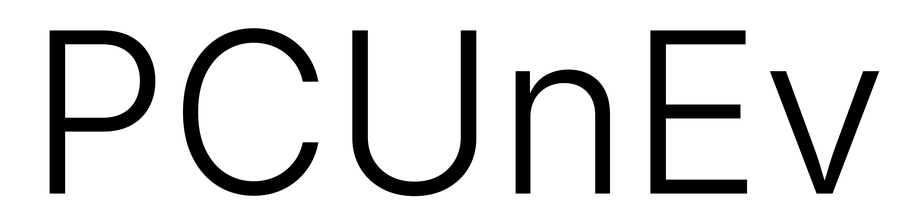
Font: Inter_Light